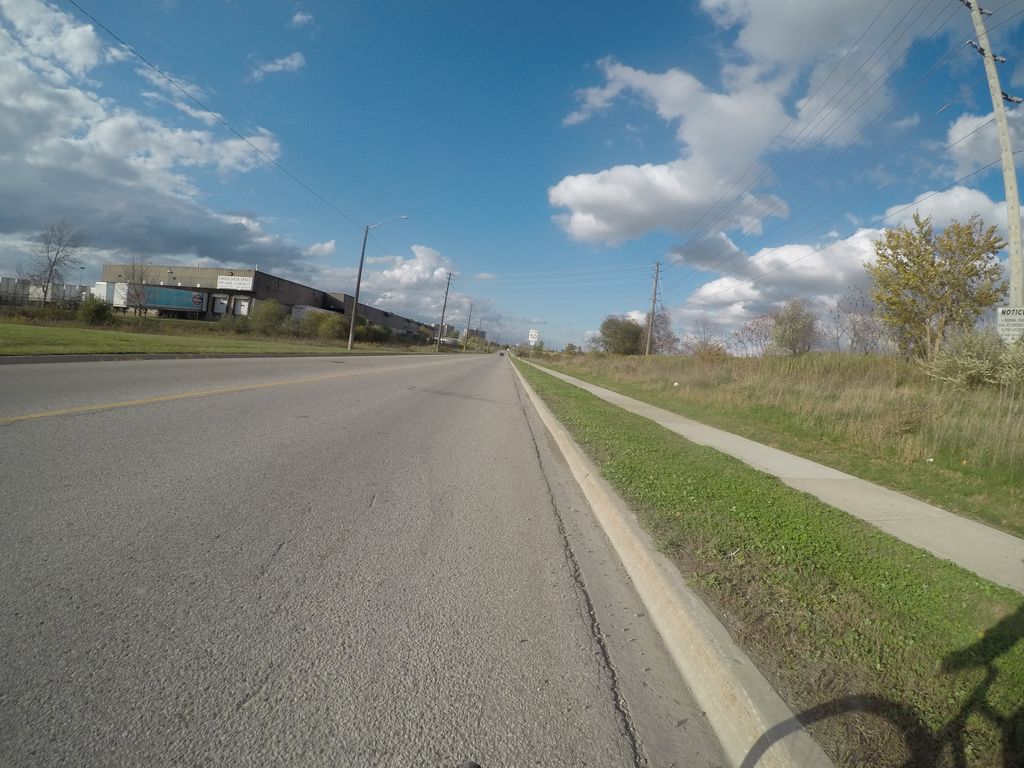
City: kitchener-waterloo